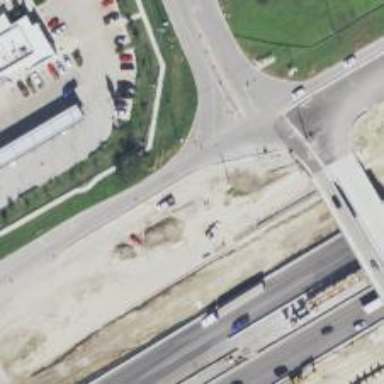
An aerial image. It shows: Secondary link road crossing over bridge.